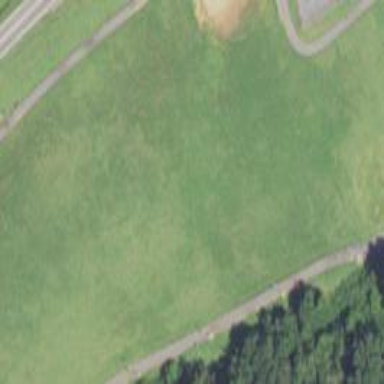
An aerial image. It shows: Recreation ground.